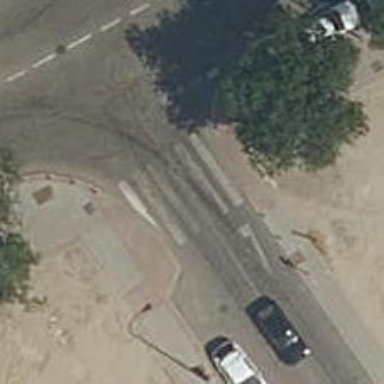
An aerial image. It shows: Uncontrolled zebra crossing on the road.